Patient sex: M
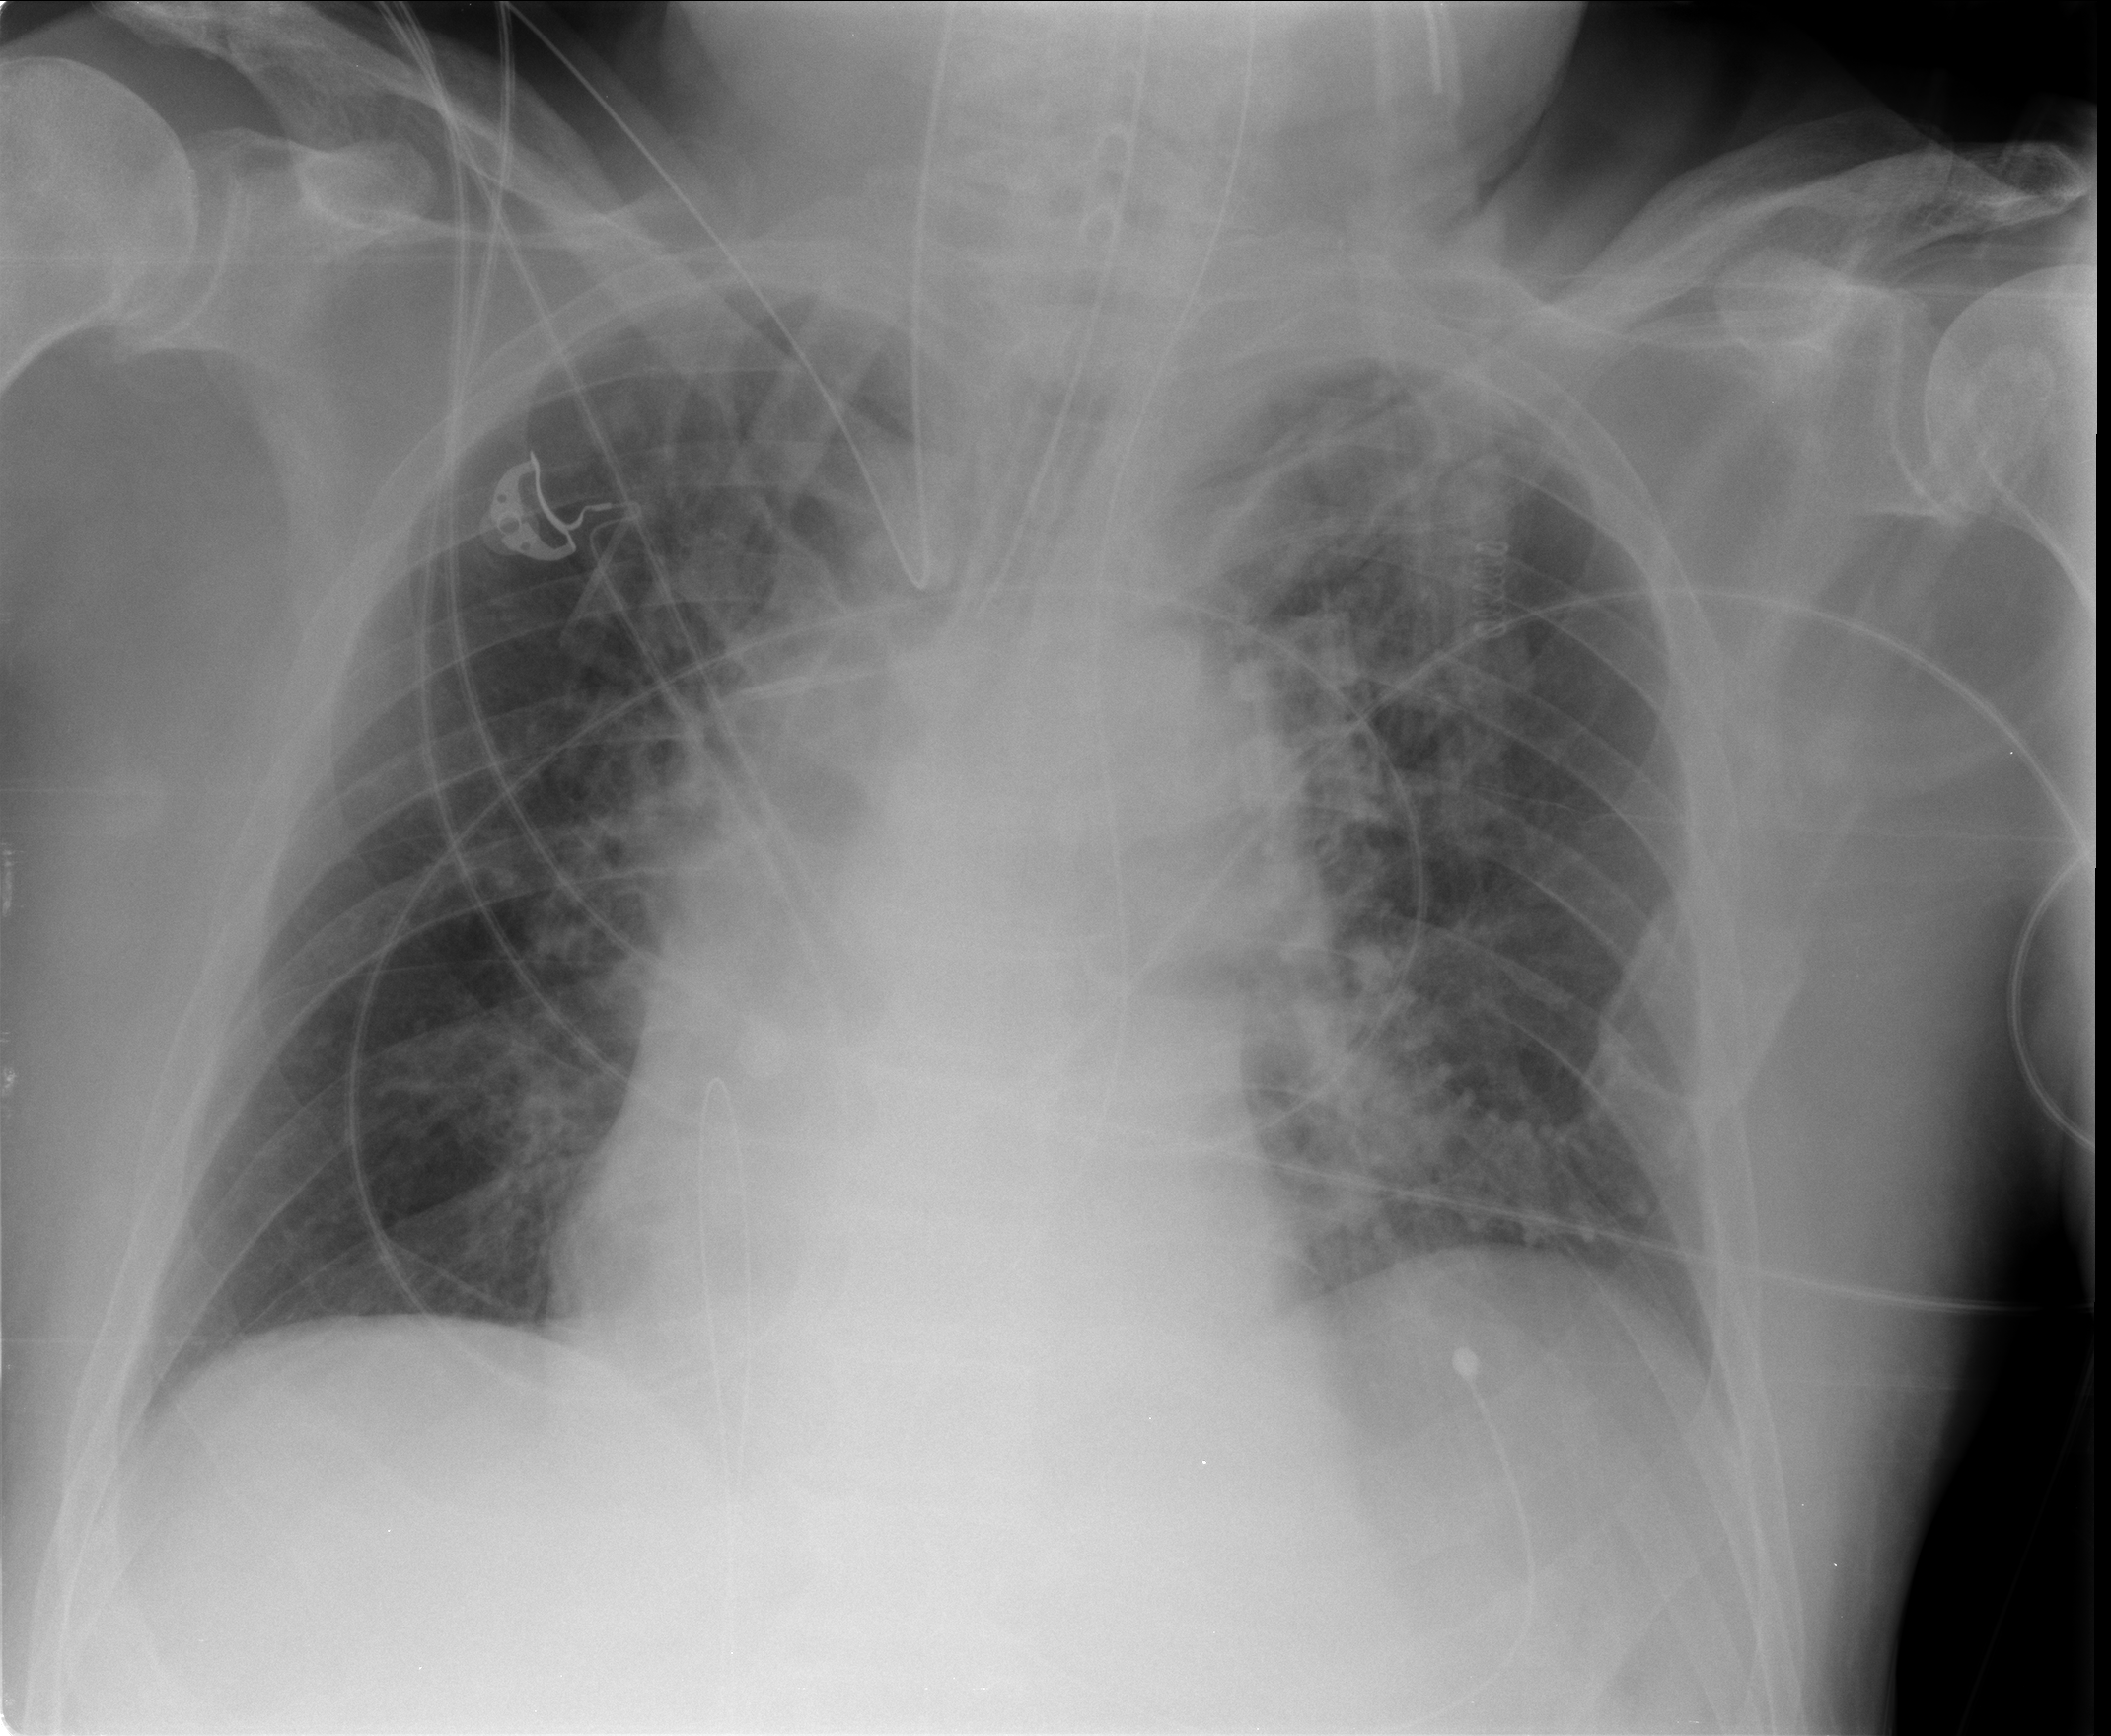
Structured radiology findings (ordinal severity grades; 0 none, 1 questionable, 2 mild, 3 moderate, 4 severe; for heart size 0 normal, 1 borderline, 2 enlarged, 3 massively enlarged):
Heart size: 0
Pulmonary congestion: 3
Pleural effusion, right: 0
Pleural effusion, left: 0
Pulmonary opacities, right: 2
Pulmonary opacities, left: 2
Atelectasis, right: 0
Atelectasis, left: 0